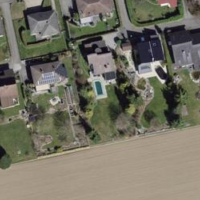
EUNIS habitat code: 55
Species observed at this site:
Euonymus europaeus